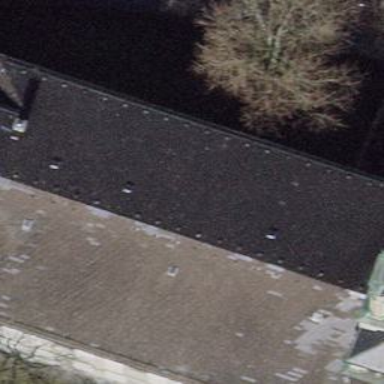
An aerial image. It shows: Part of building with hipped roof made of dark gray roof tiles. The building has beige color.